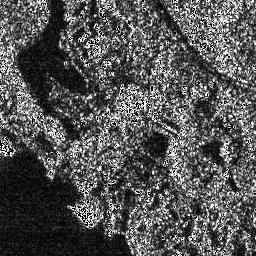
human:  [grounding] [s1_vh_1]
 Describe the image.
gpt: In the satellite image, there is  <ref>1 medium ship </ref> <box>[[26, 78, 36, 89, 0]]</box> located at bottom.